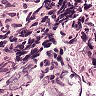
Metastatic tissue present: no